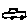
Label: car